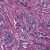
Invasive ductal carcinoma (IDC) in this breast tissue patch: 1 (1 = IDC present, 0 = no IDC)